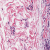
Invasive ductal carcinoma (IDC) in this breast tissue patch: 1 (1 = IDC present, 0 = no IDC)